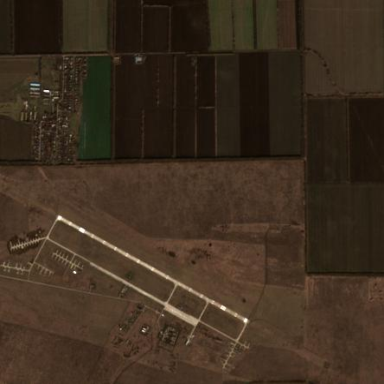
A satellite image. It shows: Military airfield located within larger aerodrome area.